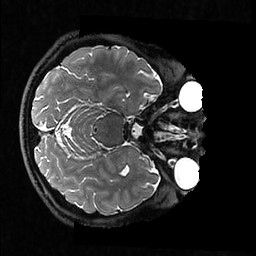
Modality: T2w
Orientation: axial
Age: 63
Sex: female
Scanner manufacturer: ge
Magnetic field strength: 3 T
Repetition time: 3.202 s
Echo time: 0.06125 s